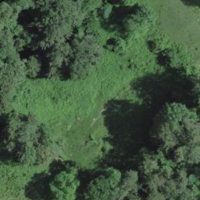
EUNIS habitat code: 41
Species observed at this site:
Bromus arvensis
Holcus lanatus